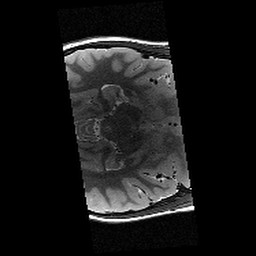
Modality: T2w
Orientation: axial
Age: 10
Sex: female
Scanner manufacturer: siemens
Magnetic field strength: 3 T
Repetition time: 9.23 s
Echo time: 0.067 s